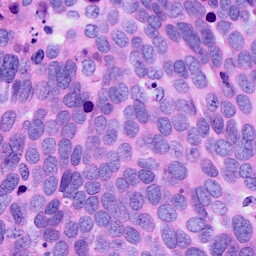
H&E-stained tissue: Ovarian